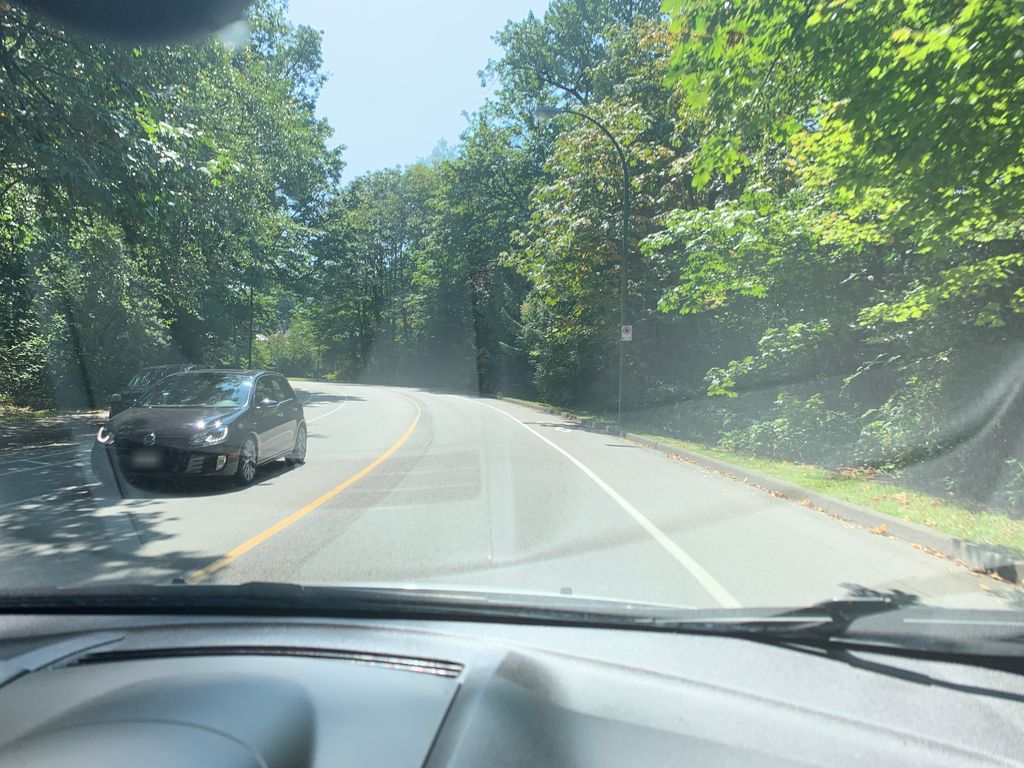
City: vancouver